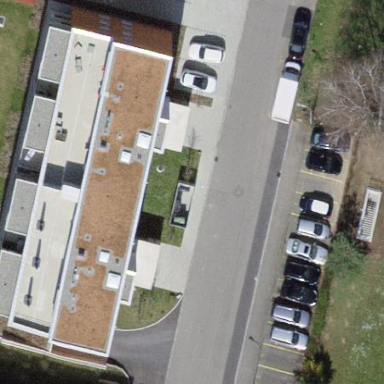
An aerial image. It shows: Residential building.